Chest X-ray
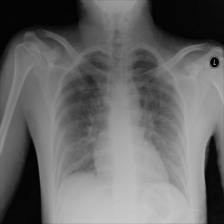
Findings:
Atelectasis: negative
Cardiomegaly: negative
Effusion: negative
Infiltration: negative
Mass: negative
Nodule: negative
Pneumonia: negative
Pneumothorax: negative
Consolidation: negative
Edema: negative
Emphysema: negative
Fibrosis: negative
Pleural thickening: negative
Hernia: negative